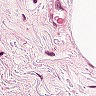
Metastatic tissue present: no